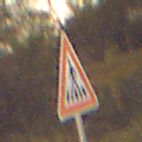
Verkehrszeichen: FussgaengerueberwegRechts
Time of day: Night
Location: Outdoor (Nature)
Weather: Clear
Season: NotSpecified
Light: Natural